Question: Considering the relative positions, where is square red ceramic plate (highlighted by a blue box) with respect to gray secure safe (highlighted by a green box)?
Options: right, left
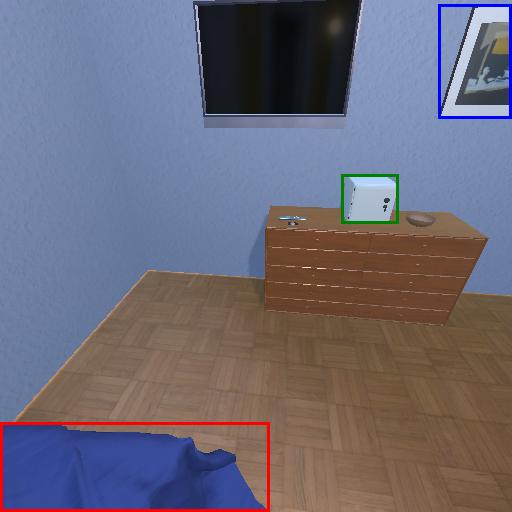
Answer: right